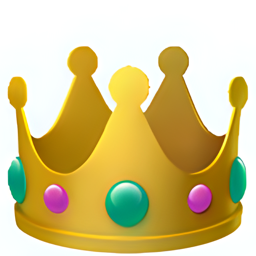
Name: crown
Emoji: 👑
Group: Objects
Sub-group: clothing